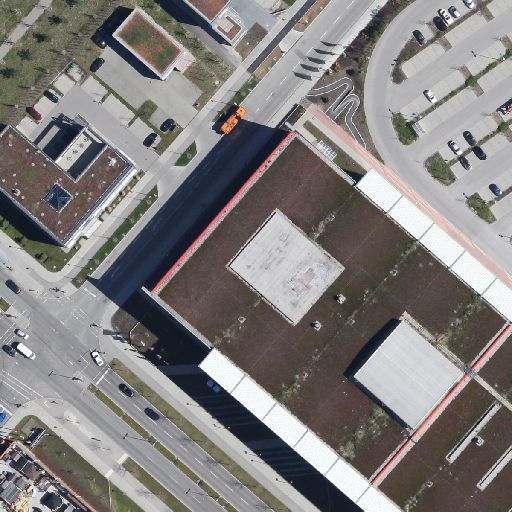
Referring expression: vehicle